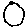
Label: circle